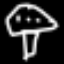
Label: mushroom